Field crop: maize
Growth stage: 1
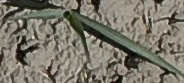
Species: sorghum